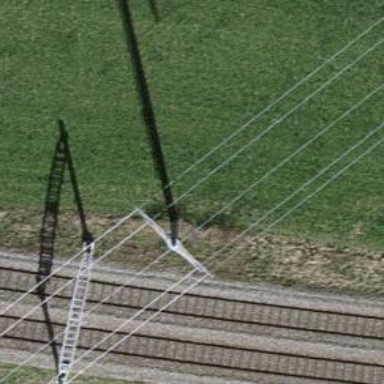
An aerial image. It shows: Power tower.